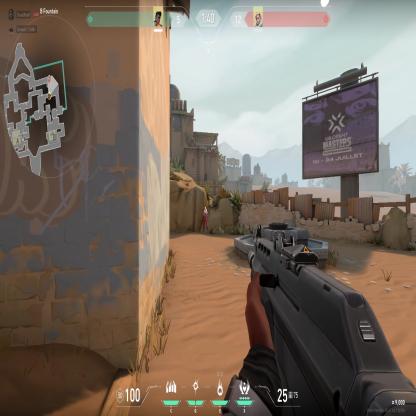
Label: enemy